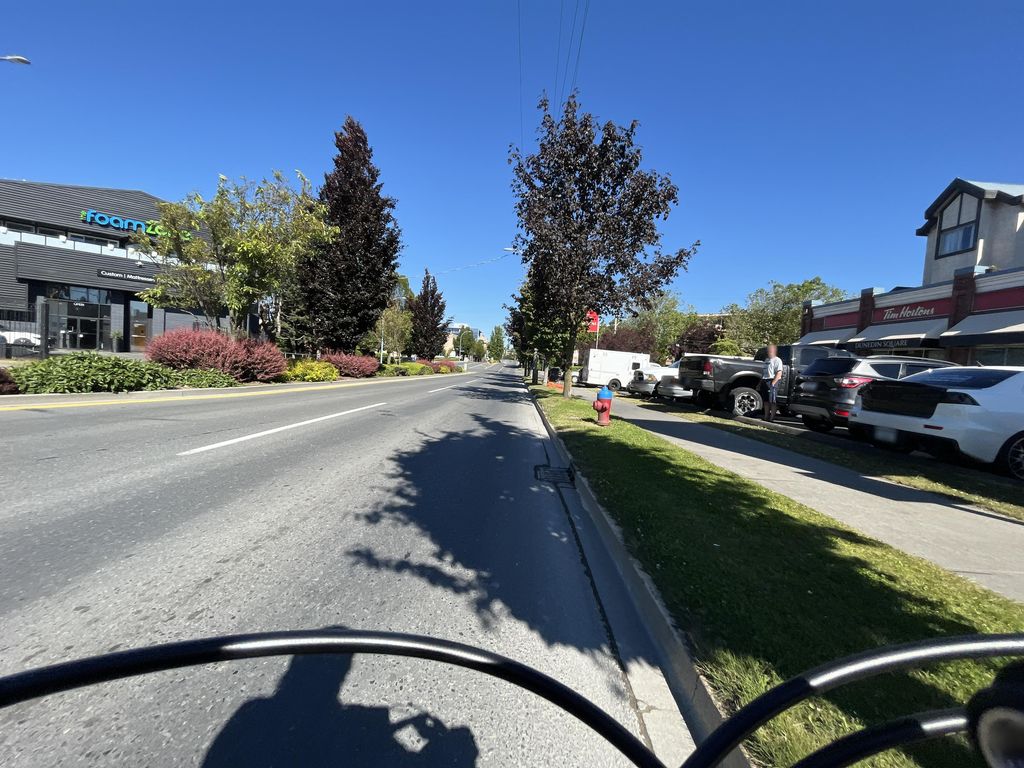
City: victoria